Question: I want to ask is there a way to get information from JCheckBox without actionListener. In my code I scan a file of strings and each line has data which, if selected, should be added to an array in my program. Problem is that i will never know how many JCheckBoxes I will have, it depends from file.
So, my question is how to put selected strings to an array (or list) with a press of a button (ok) so i could do something else with them (in my case i need to get data from file or from hand input and put it in a red-black tree, so I will need to push selected strings to my putDataInTheTree method).
EDIT: Also, is it possible not to show those JCheckBoxes that already has been added to the program? I.E. if i choose fluids, next time I call input method fluids wont show in my panel?
Thanks in advance!
How it looks:

My code is so far:
'''
public void input() {
try {
mainWindow.setEnabled(false);
fromFile = new JFrame("Input from file");
fromFile.setDefaultCloseOperation(DO_NOTHING_ON_CLOSE);
fromFile.setLayout(new BorderLayout());
fromFile.setSize(300,200);
panelFromFile = new JPanel();
panelFromFile.setLayout(new java.awt.GridLayout(0,1));
JScrollPane scrollPane2 = new JScrollPane(panelFromFile);
scrollPane2.setMaximumSize(new Dimension(300, 180));
FileReader File = new FileReader(data);
BufferedReader Buffer = new BufferedReader(File);
while ((info = Buffer.readLine()) != null) {
if (info != null) {
JCheckBox check = new JCheckBox(info);
panelFromFile.add(check);
}
}
ok = new JButton("ok");
ok.addActionListener(this);
fromFile.add(scrollPane2, BorderLayout.CENTER);
fromFile.add(ok, BorderLayout.SOUTH);
fromFile.setLocationRelativeTo(null);
fromFile.setResizable(false);
fromFile.setVisible(true);
}
catch(Exception e) {
text.append("Error in INPUT method");
text.append(System.getProperty("line.separator"));
}
}
'''
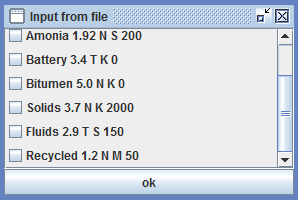
Answer: Add your checkboxes to a collection, and when the button is pressed, iterate through the checkboxes and get the text associated with each checked checkbox:
'''
private List<JCheckBox> checkBoxes = new ArrayList<JCheckBox>();
...
while ((info = Buffer.readLine()) != null) {
if (info != null) {
JCheckBox check = new JCheckBox(info);
panelFromFile.add(check);
this.checkBoxes.add(check);
}
}
...
public void actionPerformed(ActionEvent e) {
List<String> infos = new ArrayList<String>();
for (JCheckBox checkBox : checkBoxes) {
if (checkBox.isSelected() {
infos.add(checkBox.getText());
}
}
// TODO do something with infos
}
'''